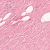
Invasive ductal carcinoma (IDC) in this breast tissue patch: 0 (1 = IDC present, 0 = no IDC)